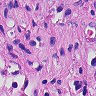
Metastatic tissue present: no